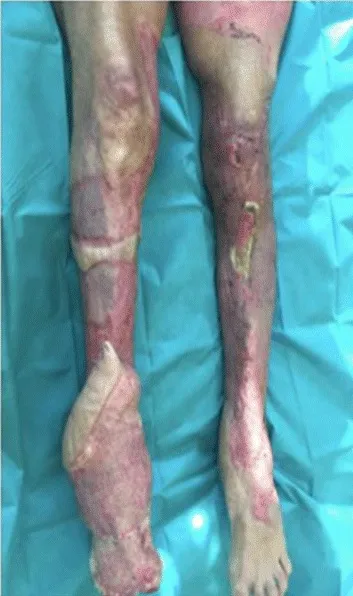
Appearence of lower limbs of a 55-year-old woman burn patient with exposure of left patellar tendon and superior third of the tibia requiring coverage with a flap.
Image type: medical_photograph (skin_photograph)